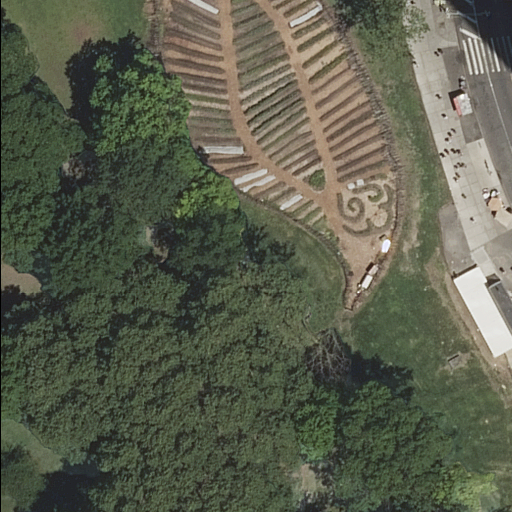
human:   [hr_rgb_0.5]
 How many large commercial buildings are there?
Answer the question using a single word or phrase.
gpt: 0

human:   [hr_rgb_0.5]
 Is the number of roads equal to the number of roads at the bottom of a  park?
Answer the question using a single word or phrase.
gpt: no

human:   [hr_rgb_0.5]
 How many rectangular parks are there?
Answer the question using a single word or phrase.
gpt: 0

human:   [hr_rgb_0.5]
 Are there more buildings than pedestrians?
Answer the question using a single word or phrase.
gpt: no

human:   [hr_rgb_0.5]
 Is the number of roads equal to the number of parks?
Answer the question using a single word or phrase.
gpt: no

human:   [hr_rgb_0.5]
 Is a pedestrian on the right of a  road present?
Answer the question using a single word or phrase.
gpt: no

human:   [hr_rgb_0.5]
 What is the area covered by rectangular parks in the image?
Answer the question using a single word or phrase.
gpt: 0m2

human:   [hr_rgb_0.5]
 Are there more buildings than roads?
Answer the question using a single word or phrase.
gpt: no

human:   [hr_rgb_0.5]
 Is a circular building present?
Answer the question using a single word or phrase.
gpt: no

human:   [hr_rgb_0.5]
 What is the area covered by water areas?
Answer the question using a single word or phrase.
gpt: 0m2

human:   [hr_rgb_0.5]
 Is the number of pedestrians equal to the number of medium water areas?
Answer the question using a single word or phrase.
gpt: no

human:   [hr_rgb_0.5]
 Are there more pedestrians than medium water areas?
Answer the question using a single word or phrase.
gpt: yes

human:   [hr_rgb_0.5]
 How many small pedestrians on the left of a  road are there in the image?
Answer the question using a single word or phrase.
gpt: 0

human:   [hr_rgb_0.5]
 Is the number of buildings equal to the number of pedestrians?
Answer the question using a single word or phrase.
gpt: no

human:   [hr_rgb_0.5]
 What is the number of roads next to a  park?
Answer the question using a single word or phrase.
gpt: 4

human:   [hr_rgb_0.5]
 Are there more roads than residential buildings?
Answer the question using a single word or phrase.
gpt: yes

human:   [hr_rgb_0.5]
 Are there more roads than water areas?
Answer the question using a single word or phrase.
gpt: yes

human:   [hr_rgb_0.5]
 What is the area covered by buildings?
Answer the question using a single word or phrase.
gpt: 0m2

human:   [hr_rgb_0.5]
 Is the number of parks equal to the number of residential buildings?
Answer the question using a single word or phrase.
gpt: no

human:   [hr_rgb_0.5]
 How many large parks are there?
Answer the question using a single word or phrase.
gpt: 2

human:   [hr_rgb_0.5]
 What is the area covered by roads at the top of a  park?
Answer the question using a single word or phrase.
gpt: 0m2

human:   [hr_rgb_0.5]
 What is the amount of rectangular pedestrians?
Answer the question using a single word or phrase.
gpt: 0

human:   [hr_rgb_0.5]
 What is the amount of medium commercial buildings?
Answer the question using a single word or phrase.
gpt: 0

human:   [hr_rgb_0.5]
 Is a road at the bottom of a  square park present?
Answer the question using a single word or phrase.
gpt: no

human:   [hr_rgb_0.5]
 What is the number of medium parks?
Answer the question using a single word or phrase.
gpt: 0

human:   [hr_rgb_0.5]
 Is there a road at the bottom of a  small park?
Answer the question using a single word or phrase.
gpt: no

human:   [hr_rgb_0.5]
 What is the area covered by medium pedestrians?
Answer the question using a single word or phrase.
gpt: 0m2

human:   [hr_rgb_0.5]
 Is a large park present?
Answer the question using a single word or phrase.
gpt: yes

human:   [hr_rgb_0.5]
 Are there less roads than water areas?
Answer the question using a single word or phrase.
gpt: no

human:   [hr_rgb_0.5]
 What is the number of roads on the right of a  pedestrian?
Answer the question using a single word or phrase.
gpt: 4

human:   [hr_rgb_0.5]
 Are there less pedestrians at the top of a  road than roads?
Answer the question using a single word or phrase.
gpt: yes

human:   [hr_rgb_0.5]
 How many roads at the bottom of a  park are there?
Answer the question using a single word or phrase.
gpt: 0

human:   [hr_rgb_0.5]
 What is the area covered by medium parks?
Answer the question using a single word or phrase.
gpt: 0m2

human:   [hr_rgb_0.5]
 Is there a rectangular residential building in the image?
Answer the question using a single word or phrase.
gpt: no

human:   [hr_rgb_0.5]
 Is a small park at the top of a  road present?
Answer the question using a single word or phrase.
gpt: no

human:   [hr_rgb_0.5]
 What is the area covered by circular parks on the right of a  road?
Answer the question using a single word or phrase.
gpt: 0m2